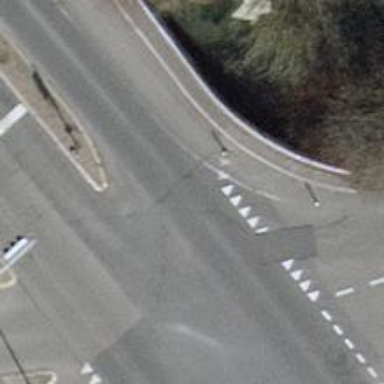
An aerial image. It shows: Secondary road with separate asphalt cycleway and sidewalk.